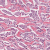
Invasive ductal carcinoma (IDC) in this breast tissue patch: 1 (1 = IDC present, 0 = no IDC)